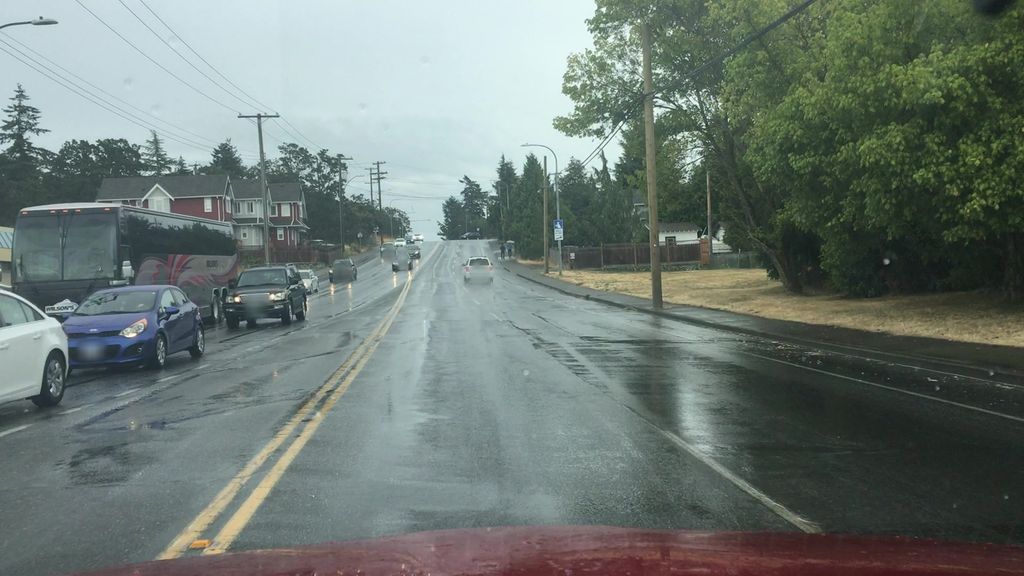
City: victoria